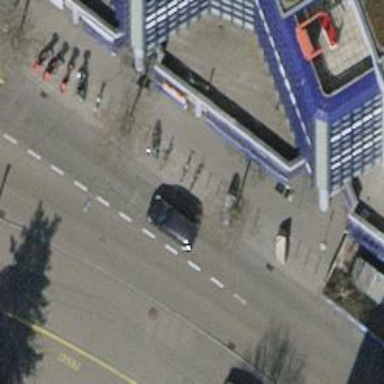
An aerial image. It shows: Tertiary road with asphalt surface and separate sidewalk.